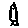
Label: bird